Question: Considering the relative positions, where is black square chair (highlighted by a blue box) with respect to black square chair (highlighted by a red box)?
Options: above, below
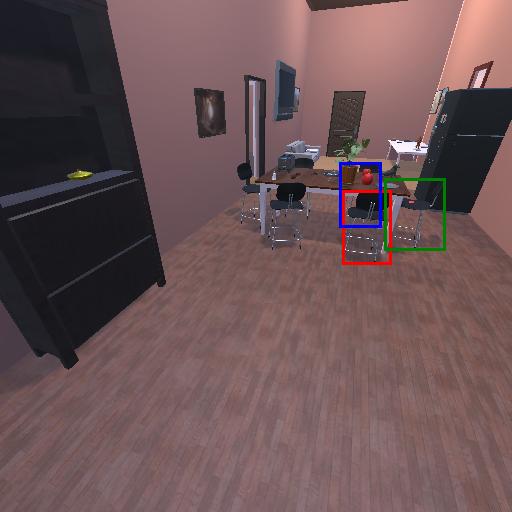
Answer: above